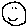
Label: smiley face